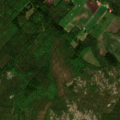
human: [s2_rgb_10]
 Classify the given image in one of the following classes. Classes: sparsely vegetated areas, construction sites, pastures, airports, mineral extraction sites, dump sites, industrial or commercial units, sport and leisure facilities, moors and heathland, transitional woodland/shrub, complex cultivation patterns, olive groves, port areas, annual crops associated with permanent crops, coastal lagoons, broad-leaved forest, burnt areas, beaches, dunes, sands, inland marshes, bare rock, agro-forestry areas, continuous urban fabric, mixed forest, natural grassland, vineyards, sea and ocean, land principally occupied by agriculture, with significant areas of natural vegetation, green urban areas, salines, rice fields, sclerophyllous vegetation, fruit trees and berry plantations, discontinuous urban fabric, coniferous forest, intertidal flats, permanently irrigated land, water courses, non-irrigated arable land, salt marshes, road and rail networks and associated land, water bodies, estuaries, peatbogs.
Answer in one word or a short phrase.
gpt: land principally occupied by agriculture, with significant areas of natural vegetation, mixed forest, transitional woodland/shrub